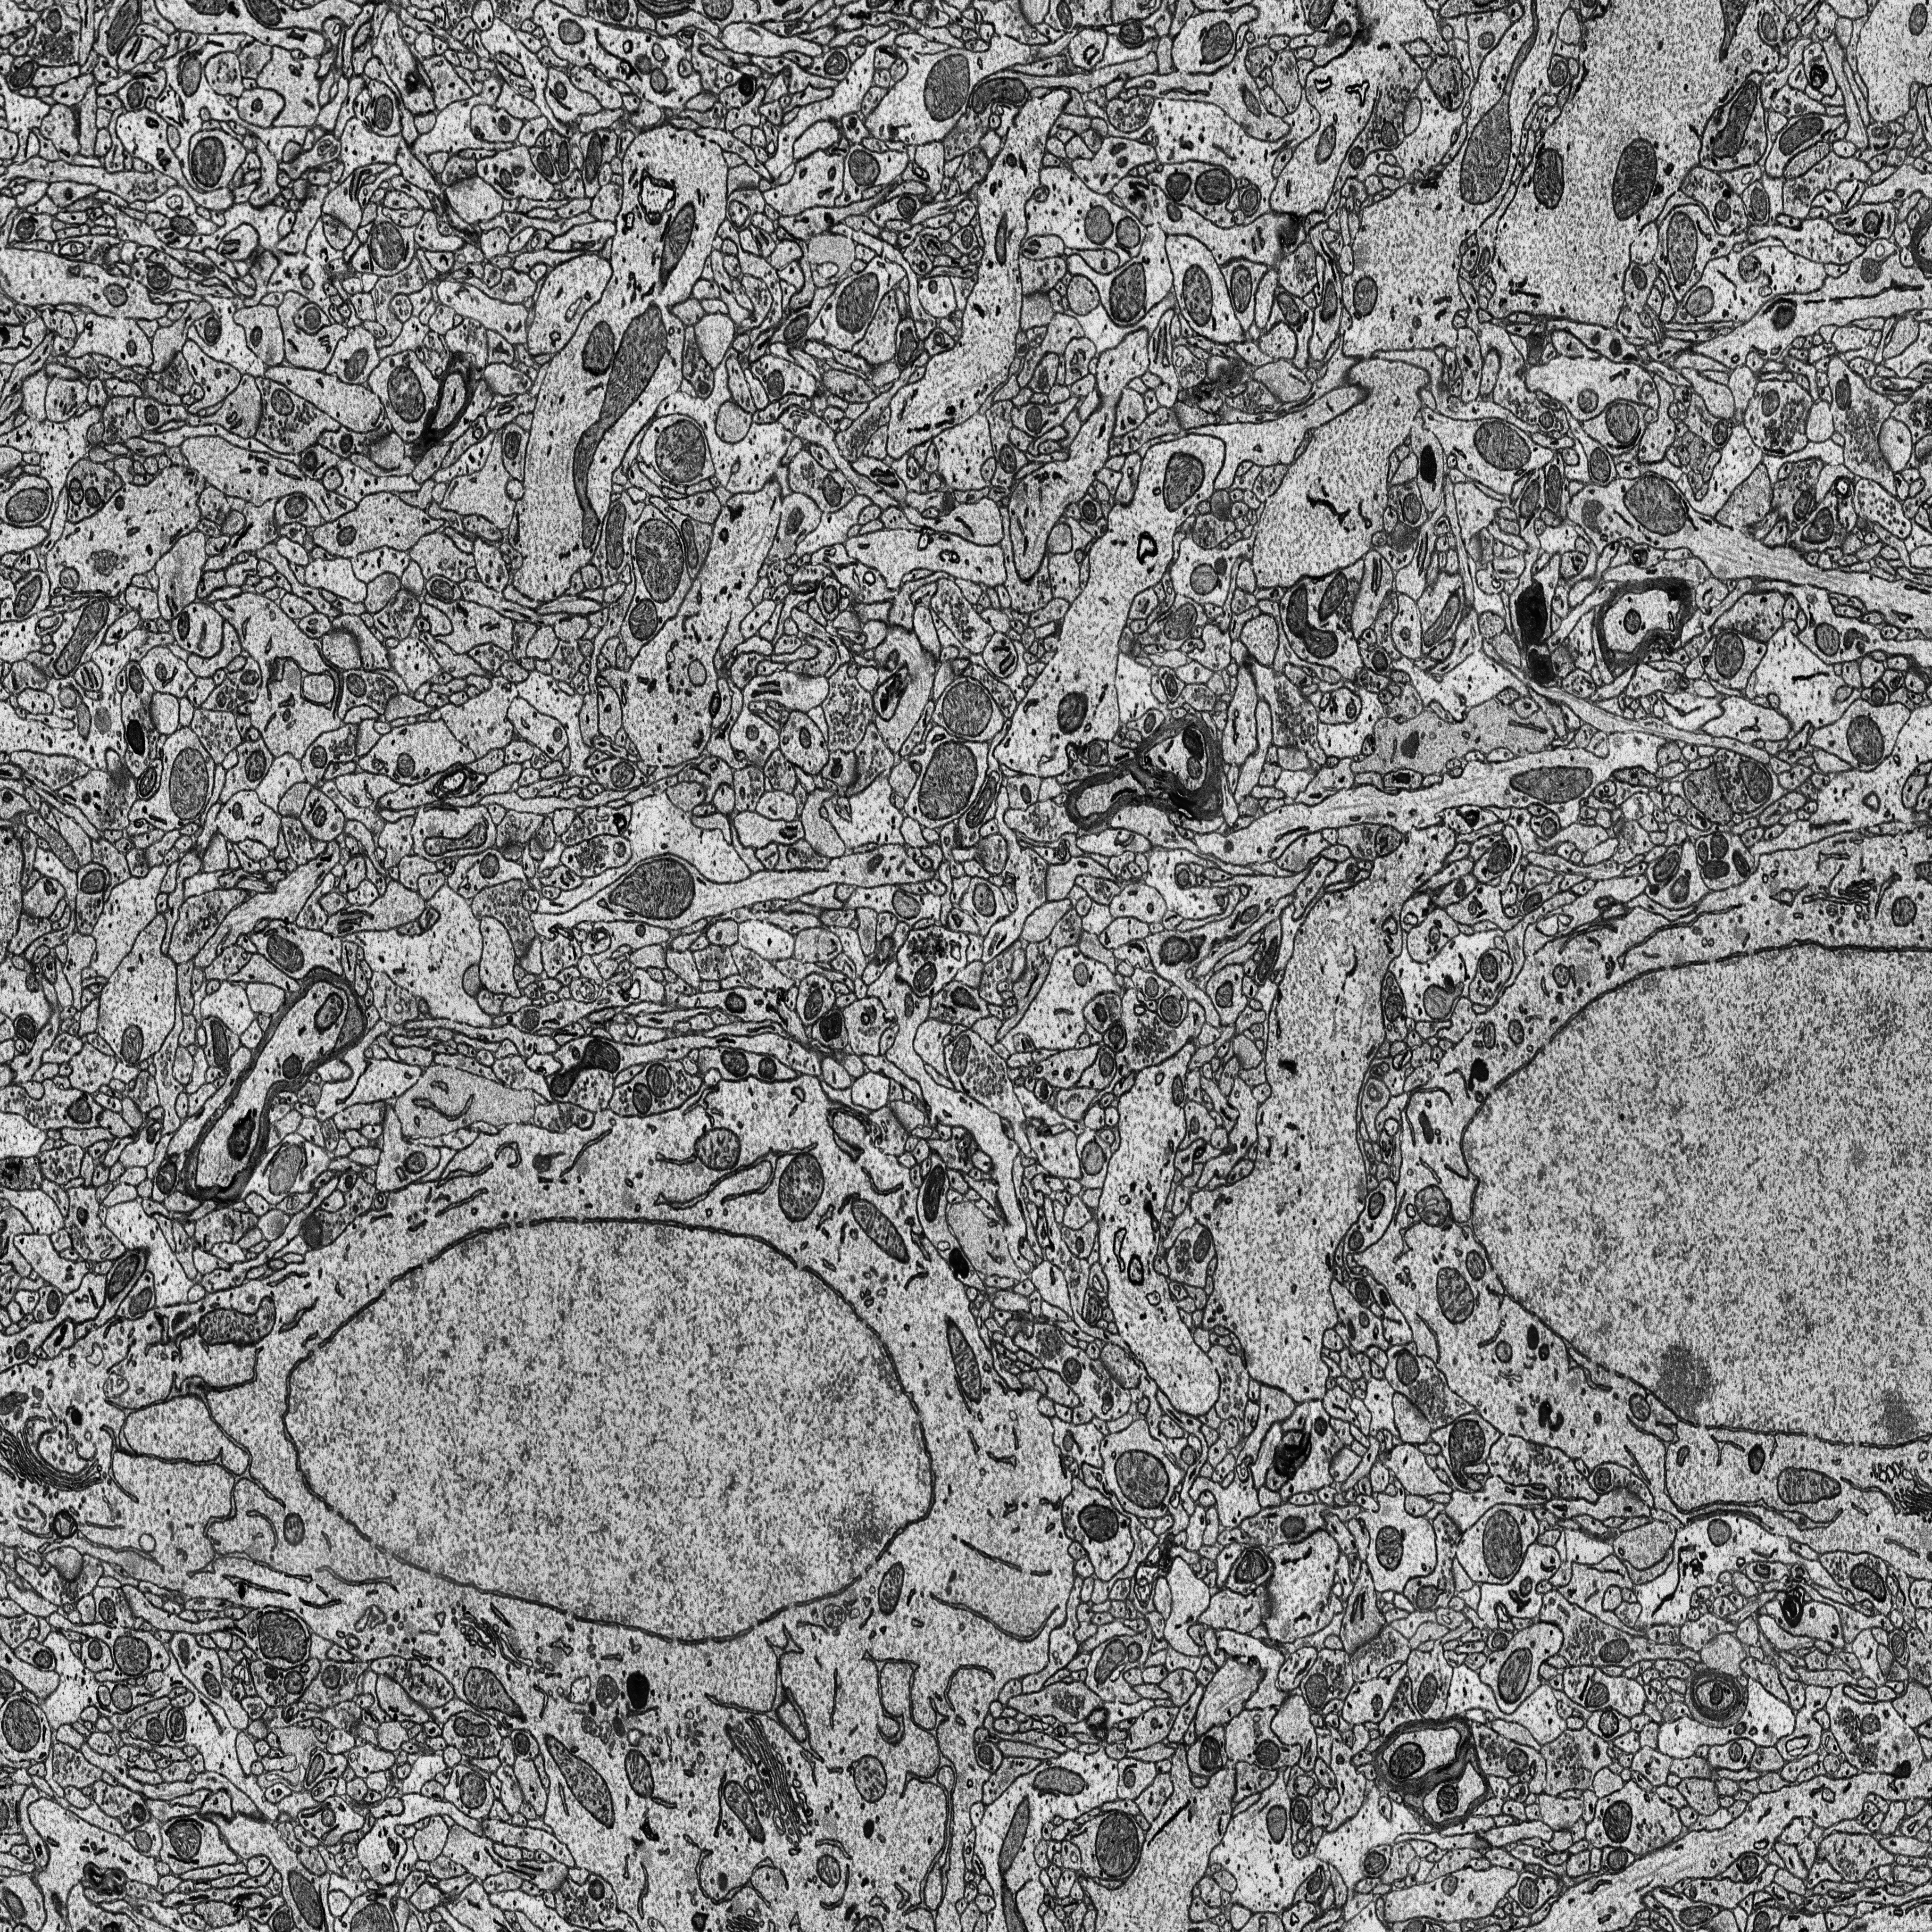
Electron microscopy slice of rat cortex tissue
Slice depth (z): 241
Mitochondria instances in slice: 372